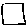
Label: square